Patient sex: M
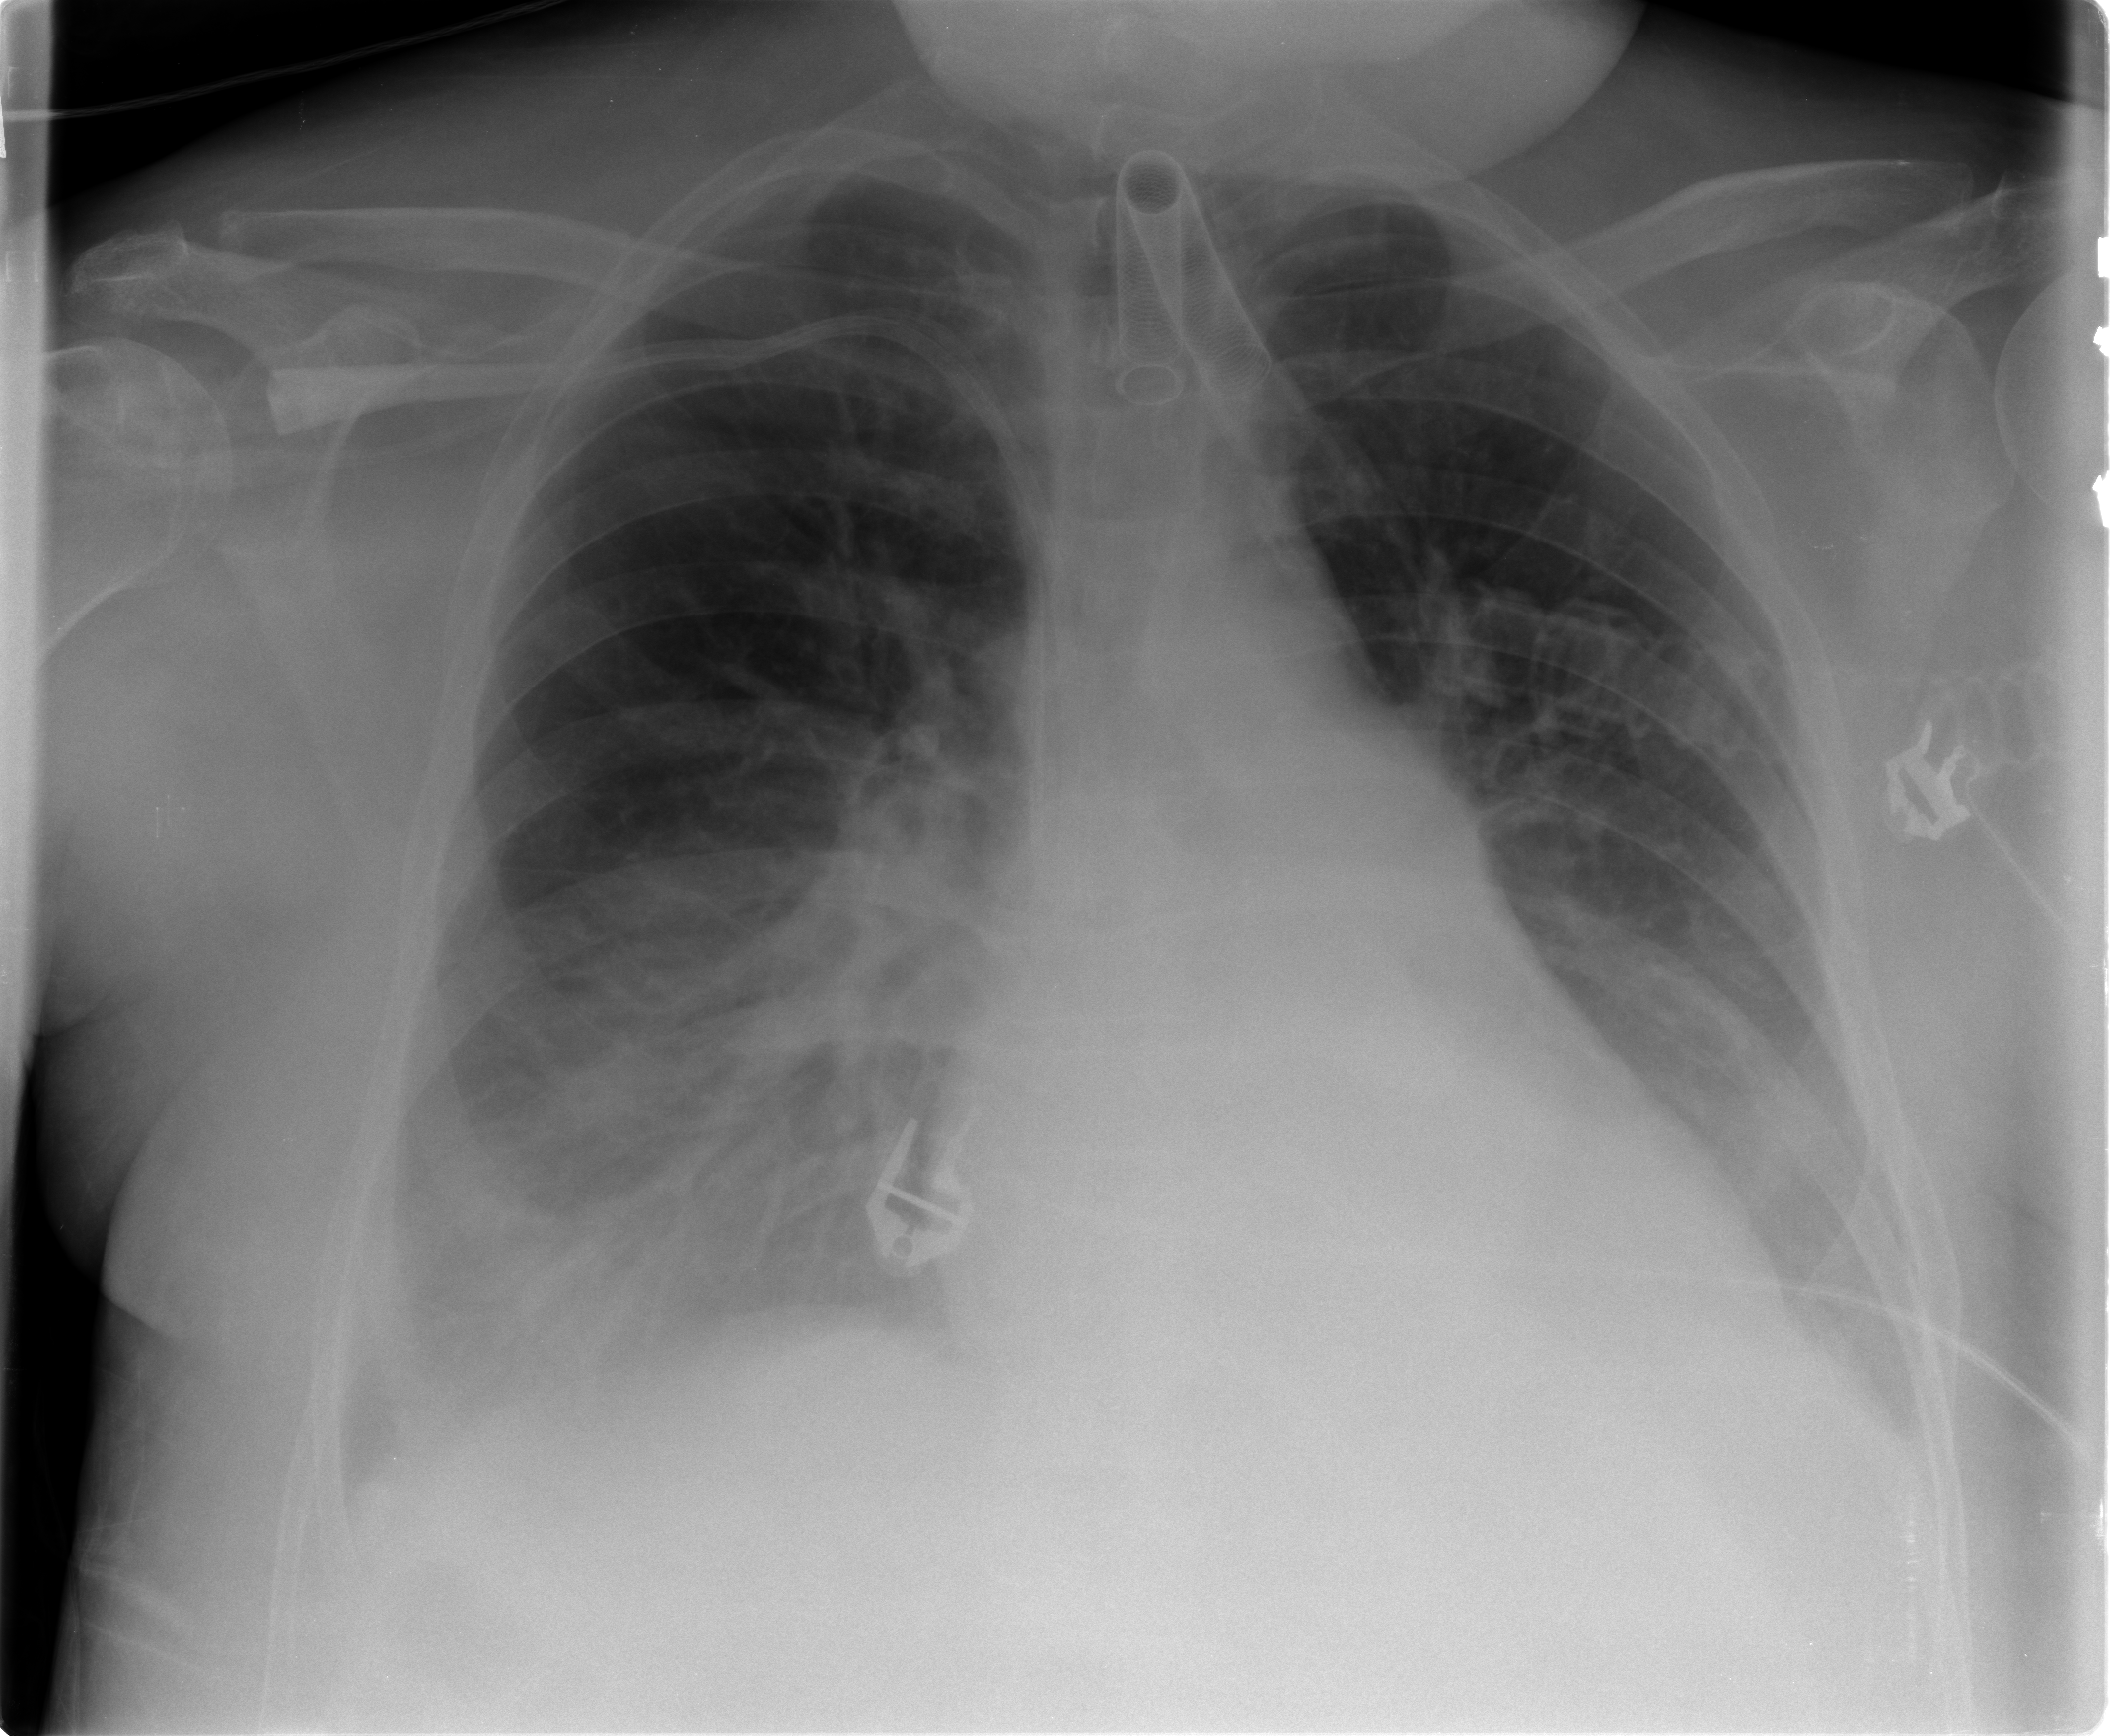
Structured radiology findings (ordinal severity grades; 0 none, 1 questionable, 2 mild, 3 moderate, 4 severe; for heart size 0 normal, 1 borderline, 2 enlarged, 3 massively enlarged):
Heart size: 1
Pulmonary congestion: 2
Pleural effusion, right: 3
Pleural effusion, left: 3
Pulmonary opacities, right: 2
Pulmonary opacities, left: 1
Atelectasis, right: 2
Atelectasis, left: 2